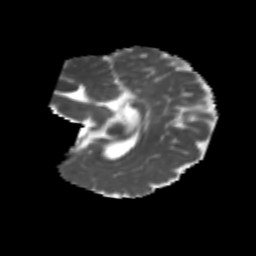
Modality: MD
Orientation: sagittal
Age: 6
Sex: female
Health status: healthy